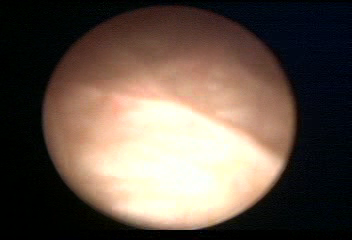
Modality: WLC
Class: Normal mucosa
Bladder cancer association: No